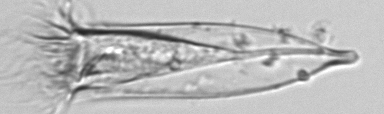
Label: Favella